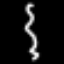
Label: squiggle